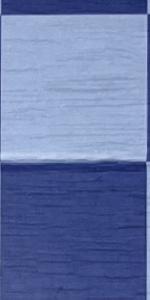
Label: Empty